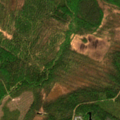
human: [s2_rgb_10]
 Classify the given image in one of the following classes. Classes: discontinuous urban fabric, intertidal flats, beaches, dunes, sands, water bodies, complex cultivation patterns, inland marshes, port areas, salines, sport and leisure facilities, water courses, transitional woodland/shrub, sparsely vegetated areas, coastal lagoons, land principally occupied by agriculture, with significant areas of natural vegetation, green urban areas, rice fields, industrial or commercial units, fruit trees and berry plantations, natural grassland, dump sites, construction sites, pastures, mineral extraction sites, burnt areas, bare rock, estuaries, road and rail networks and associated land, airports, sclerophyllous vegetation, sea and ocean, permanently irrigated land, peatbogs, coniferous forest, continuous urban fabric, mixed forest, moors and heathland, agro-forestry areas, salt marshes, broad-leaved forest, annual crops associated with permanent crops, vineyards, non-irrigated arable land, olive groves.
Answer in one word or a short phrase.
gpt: mixed forest, transitional woodland/shrub